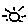
Label: sun